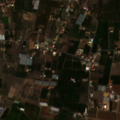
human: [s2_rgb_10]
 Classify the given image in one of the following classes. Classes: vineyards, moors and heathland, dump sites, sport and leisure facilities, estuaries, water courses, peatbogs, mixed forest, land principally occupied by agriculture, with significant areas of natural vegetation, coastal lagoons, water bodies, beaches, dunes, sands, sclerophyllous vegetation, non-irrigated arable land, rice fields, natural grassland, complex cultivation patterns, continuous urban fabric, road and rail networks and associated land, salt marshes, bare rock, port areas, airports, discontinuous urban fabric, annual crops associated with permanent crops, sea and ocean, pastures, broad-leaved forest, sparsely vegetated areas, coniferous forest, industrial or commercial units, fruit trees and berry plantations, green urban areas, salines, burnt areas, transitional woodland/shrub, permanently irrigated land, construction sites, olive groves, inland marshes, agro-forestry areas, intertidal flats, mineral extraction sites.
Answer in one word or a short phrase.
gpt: discontinuous urban fabric, non-irrigated arable land, fruit trees and berry plantations, complex cultivation patterns